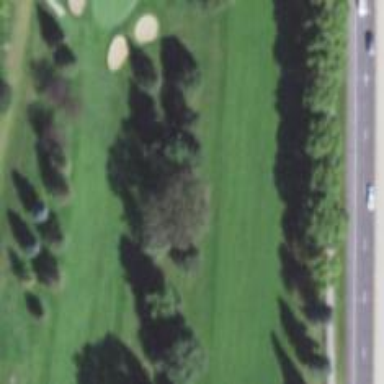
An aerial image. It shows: Golf hole on golf course.